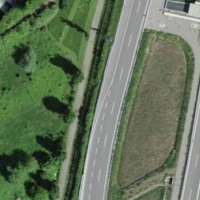
EUNIS habitat code: 57
Species observed at this site:
Sonchus asper